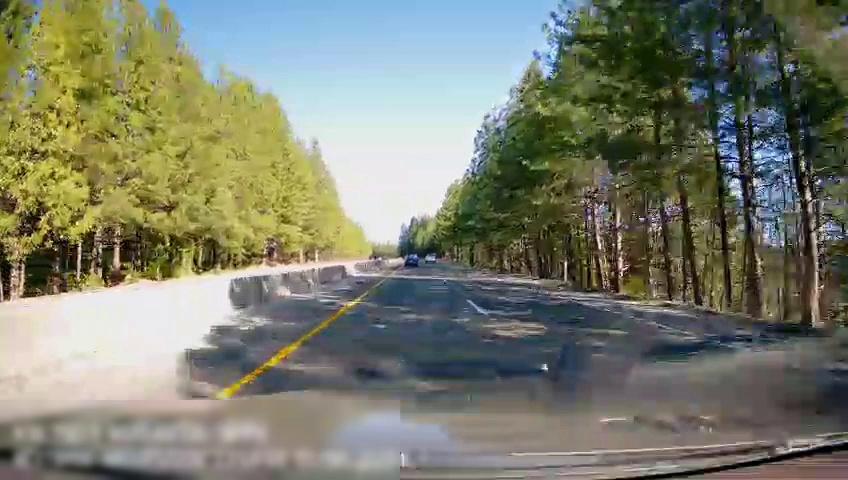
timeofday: Day
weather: Sunny
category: Drivable Space
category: Vehicles | Car
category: Vehicles | Car
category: Lanes | Current Lane
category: Lanes | Current Lane
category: Lanes | Alternate Lane